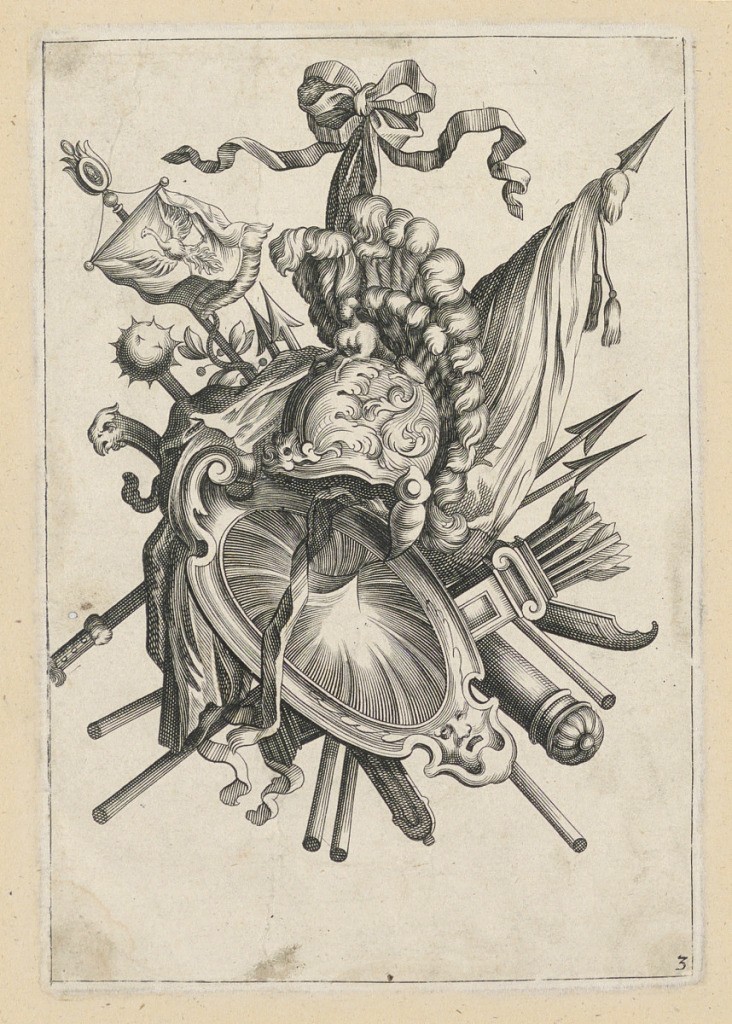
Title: Plate 3 from a Set of Trophies of Weapons
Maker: Johann Ulrich Stapff, German, active 17th century
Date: ca. 1665
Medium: Engraving on paper
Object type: Print
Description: The numbers are in the right bottom corners. Framing line.